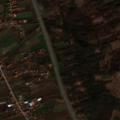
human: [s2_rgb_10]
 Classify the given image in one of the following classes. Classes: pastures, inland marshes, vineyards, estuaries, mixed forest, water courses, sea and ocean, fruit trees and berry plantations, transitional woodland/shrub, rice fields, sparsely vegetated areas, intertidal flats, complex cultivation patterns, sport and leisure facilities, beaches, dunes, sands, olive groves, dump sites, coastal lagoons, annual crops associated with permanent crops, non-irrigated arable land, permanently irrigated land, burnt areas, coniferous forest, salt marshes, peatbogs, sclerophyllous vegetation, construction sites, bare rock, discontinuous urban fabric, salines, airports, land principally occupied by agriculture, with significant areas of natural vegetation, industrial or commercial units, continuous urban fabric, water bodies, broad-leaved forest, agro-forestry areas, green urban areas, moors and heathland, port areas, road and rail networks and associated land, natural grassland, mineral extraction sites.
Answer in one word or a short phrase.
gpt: discontinuous urban fabric, non-irrigated arable land, complex cultivation patterns, land principally occupied by agriculture, with significant areas of natural vegetation